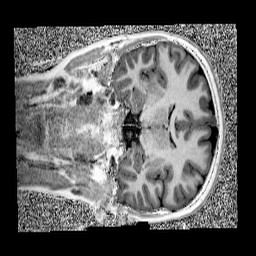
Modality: UNIT1
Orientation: coronal
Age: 9
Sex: male
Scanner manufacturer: siemens
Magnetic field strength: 3 T
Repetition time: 4 s
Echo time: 0.00299 s